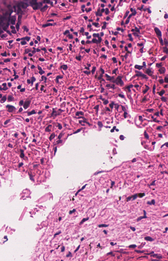
Tumor epithelial tissue: no
Tumor-associated stroma tissue: yes
Normal tissue: no